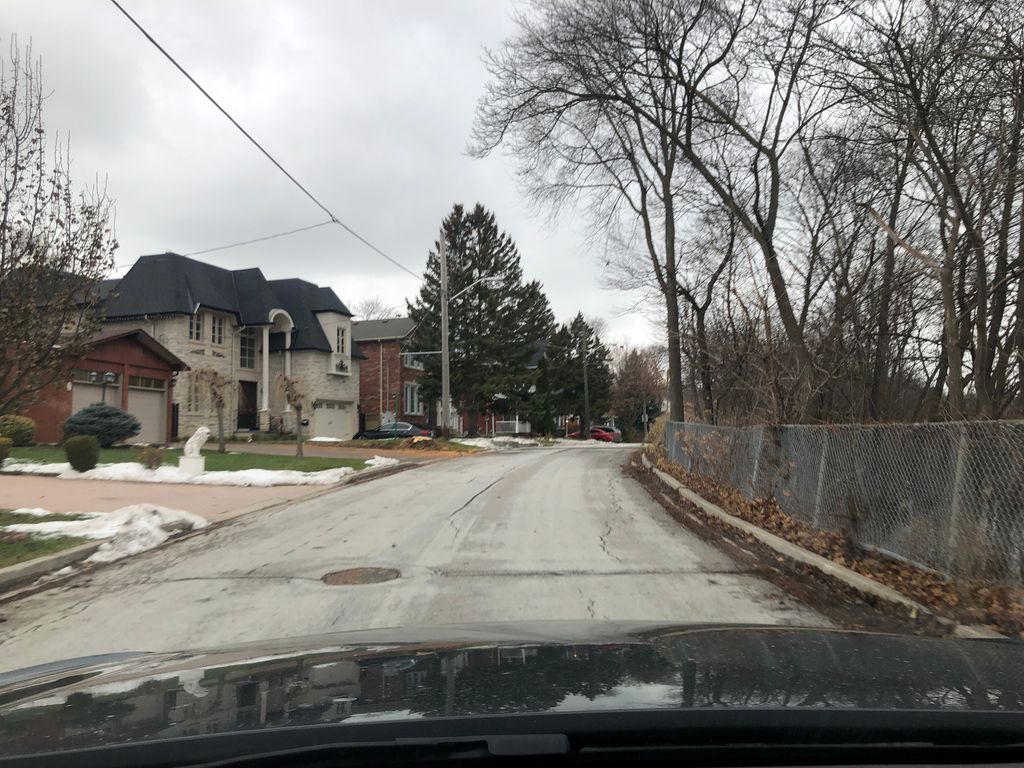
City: toronto